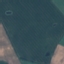
Land use / land cover: AnnualCrop